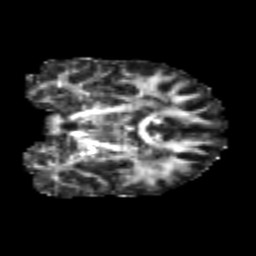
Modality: FA
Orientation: coronal
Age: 25
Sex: male
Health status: healthy
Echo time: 0.074 s